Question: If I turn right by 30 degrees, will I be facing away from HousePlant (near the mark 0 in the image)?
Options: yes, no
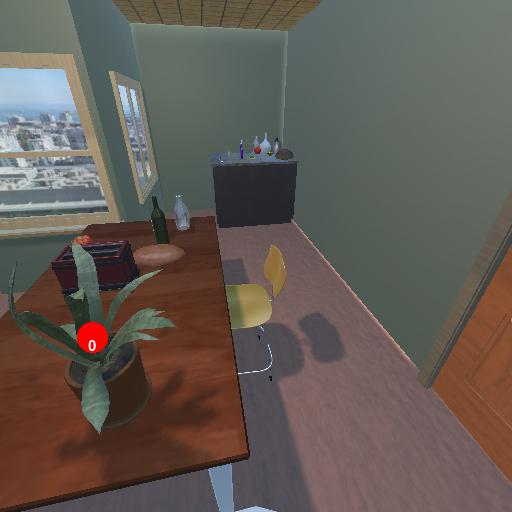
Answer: yes